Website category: movie
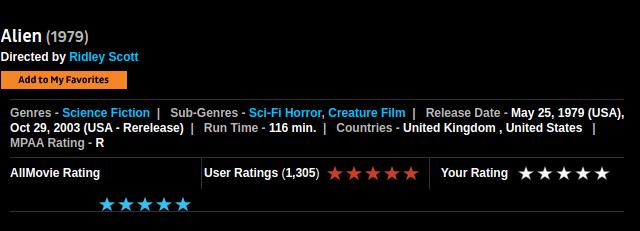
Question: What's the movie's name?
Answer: Alien

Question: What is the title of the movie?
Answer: Alien

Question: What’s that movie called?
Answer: Alien

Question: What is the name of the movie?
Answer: Alien

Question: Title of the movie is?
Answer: Alien

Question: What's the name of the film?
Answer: Alien

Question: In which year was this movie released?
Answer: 1979

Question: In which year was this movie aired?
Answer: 1979

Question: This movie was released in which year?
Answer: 1979

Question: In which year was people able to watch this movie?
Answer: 1979

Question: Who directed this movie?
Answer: Ridley Scott

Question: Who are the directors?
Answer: Ridley Scott

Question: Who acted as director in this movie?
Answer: Ridley Scott

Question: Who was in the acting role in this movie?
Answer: Ridley Scott

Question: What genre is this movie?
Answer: Science Fiction

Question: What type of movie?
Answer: Science Fiction

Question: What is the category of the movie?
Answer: Science Fiction

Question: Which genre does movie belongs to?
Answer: Science Fiction

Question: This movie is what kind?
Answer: Science Fiction

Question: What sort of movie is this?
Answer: Science Fiction

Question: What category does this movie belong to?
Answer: Science Fiction

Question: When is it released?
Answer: May 25, 1979 (USA), Oct 29, 2003 (USA - Rerelease)

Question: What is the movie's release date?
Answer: May 25, 1979 (USA), Oct 29, 2003 (USA - Rerelease)

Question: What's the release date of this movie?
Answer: May 25, 1979 (USA), Oct 29, 2003 (USA - Rerelease)

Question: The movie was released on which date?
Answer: May 25, 1979 (USA), Oct 29, 2003 (USA - Rerelease)

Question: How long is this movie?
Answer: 116 min.

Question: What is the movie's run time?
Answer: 116 min.

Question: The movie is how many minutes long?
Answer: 116 min.

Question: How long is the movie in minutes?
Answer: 116 min.

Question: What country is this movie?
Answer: United Kingdom , United States

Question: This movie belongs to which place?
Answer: United Kingdom , United States

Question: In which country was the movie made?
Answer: United Kingdom , United States

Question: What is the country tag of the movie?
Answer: United Kingdom , United States

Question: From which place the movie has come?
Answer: United Kingdom , United States